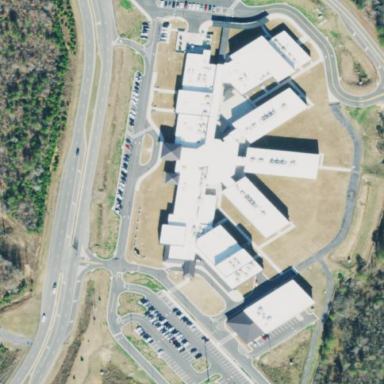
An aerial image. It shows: Hospital providing healthcare services.